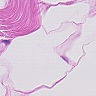
Metastatic tissue present: no